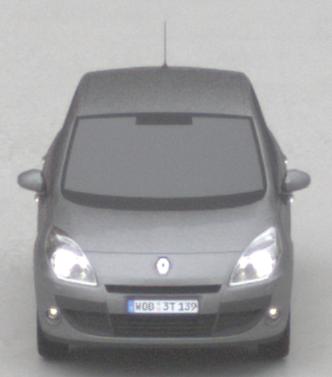
Make: Renault
Model: Scénic 1.6 16V 110
Detailed model: Scénic (III)
Model produced from: 2009/06
Model produced until: 2010/08
Doors: 5
Color: gray
Road condition: wet road
Daytime: midday
Contrast: low contrast